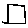
Label: square